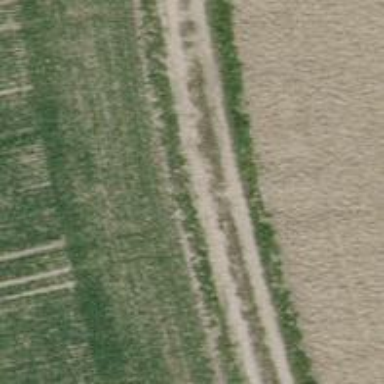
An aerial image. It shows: Track with compacted grade2 surface.